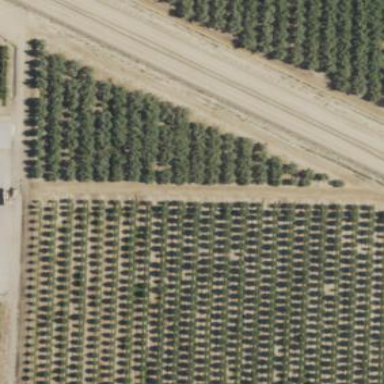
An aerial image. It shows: Orchard.